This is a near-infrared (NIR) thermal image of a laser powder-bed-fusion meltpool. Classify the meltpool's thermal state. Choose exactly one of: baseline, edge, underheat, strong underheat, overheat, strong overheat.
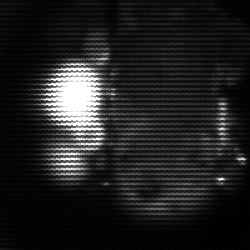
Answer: strong underheat